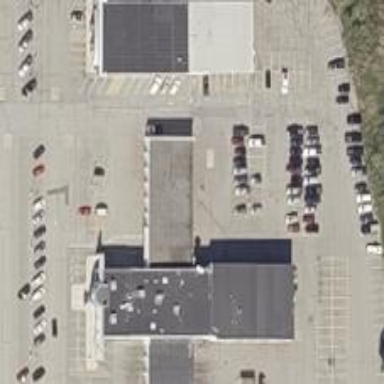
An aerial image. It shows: Building housing car shop.